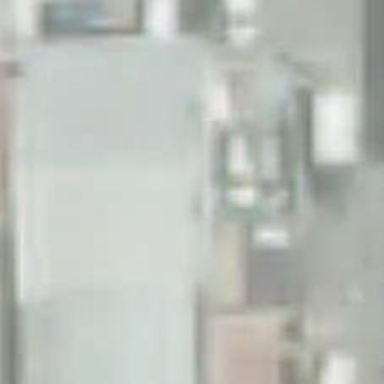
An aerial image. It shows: Car repair shop.